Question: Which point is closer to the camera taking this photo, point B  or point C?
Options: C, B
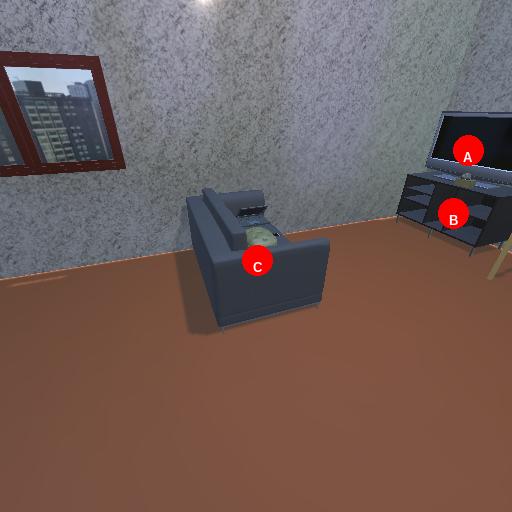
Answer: C